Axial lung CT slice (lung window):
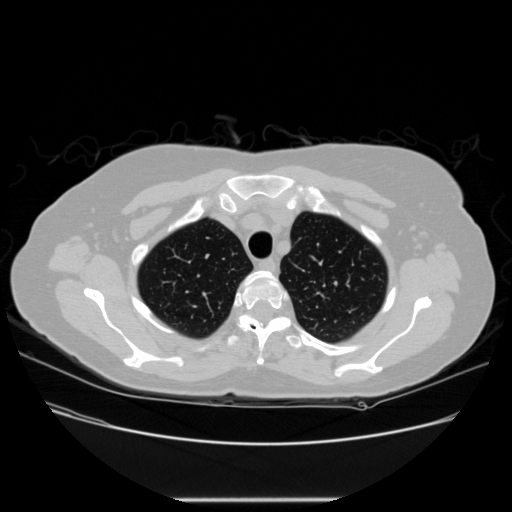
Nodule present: no